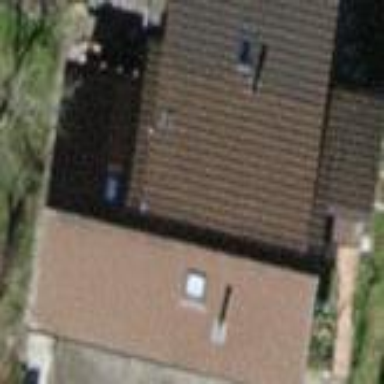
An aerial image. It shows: Detached building with gabled roof.